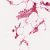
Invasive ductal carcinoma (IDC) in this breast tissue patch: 0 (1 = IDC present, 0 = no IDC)